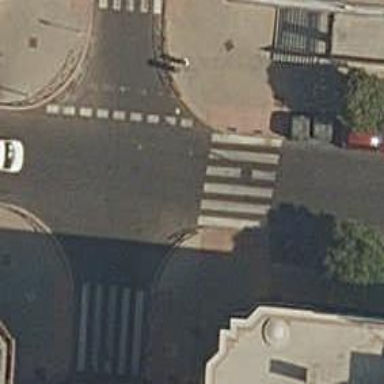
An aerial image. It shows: Uncontrolled zebra crossing on the road.